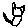
Label: cat